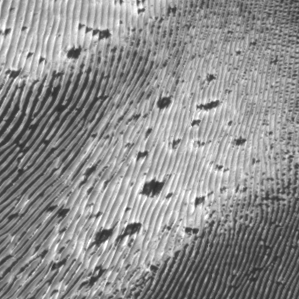
Label: frost